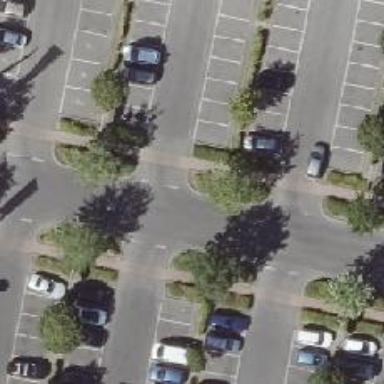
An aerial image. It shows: Asphalt parking aisle road.